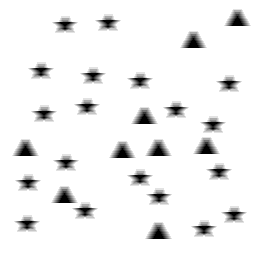
Squares: 0
Triangles: 9
Stars: 19
Total shapes: 28